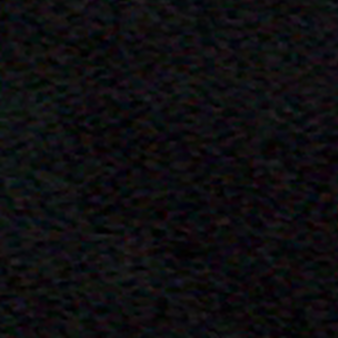
Label: other